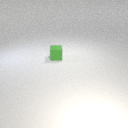
small green rubber cube